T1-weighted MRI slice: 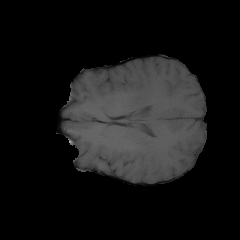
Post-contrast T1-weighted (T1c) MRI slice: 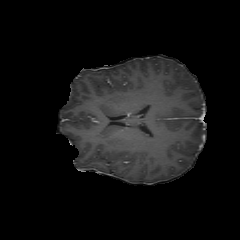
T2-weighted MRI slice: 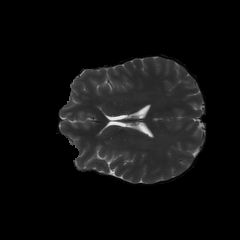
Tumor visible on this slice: no